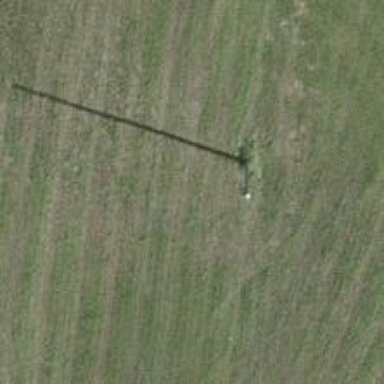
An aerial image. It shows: Utility pole as the man-made structure.